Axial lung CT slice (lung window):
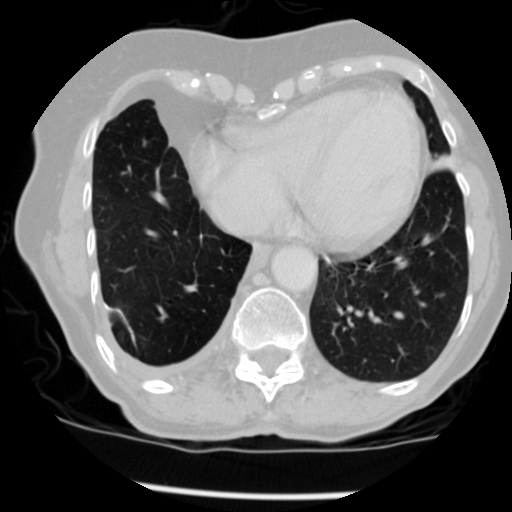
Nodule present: no